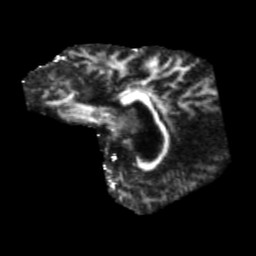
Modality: FA
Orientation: sagittal
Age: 57
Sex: male
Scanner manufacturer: siemens
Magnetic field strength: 3 T
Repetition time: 5.47 s
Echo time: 0.0854 s